Question: I am using bootstrap3 for my project and have added a large menu to my tool that I found on a snippets website.
When I added the menu, I am trying to get it to align underneath the button but its off to the right.
I tried this but it didn't change anything.
'.dropdown-large{ left:inherit }'
The example code can be found here if desired: <URL>

Here is the CSS behind the menu it self:
'''
.dropdown-large {
position: static !important;
}
.dropdown-menu-large {
margin-left: 16px;
margin-right: 16px;
padding: 20px 0px;
}
.dropdown-menu-large > li > ul {
padding: 0;
margin: 0;
}
.dropdown-menu-large > li > ul > li {
list-style: none;
}
.dropdown-menu-large > li > ul > li > a {
display: block;
padding: 3px 20px;
clear: both;
font-weight: normal;
line-height: 1.428571429;
color: #333333;
white-space: normal;
}
.dropdown-menu-large > li ul > li > a:hover,
.dropdown-menu-large > li ul > li > a:focus {
text-decoration: none;
color: #262626;
background-color: #f5f5f5;
}
.dropdown-menu-large .disabled > a,
.dropdown-menu-large .disabled > a:hover,
.dropdown-menu-large .disabled > a:focus {
color: #999999;
}
.dropdown-menu-large .disabled > a:hover,
.dropdown-menu-large .disabled > a:focus {
text-decoration: none;
background-color: transparent;
background-image: none;
filter: progid:DXImageTransform.Microsoft.gradient(enabled = false);
cursor: not-allowed;
}
.dropdown-menu-large .dropdown-header {
color: #428bca;
font-size: 18px;
}
@media (max-width: 768px) {
.dropdown-menu-large {
margin-left: 0 ;
margin-right: 0 ;
}
.dropdown-menu-large > li {
margin-bottom: 30px;
}
.dropdown-menu-large > li:last-child {
margin-bottom: 0;
}
.dropdown-menu-large .dropdown-header {
padding: 3px 15px !important;
}
}
'''
How could I go about moving that menu left more?
Update: Here is a fiddle of the issue. Drag the window be be large; you will see how it is a static position on the right side of the page. <URL>
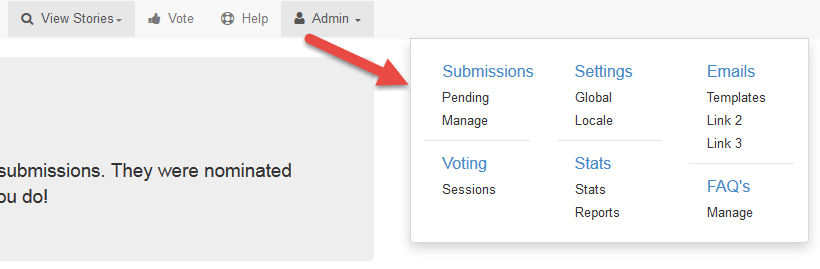
Answer: The only thing I can think of that doesn't mess up other functions is the following:
<URL>
Don't use !important, be more specific outside the media queries:
'''
.dropdown.dropdown-large {
position: static;
}
'''
'''
@media (min-width: 1300px) {
.dropdown-menu-large {
min-width: 600px; /*needs a width or add width to the stuff inside it */
}
.navbar-nav .dropdown.dropdown-large {
position: relative
}
}
'''